Field crop: maize
Growth stage: 2
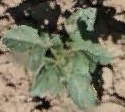
Species: datura